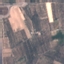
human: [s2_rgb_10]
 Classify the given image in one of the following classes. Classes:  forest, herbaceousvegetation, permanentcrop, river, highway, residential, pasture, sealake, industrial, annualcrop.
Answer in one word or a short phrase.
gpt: PermanentCrop